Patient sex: F
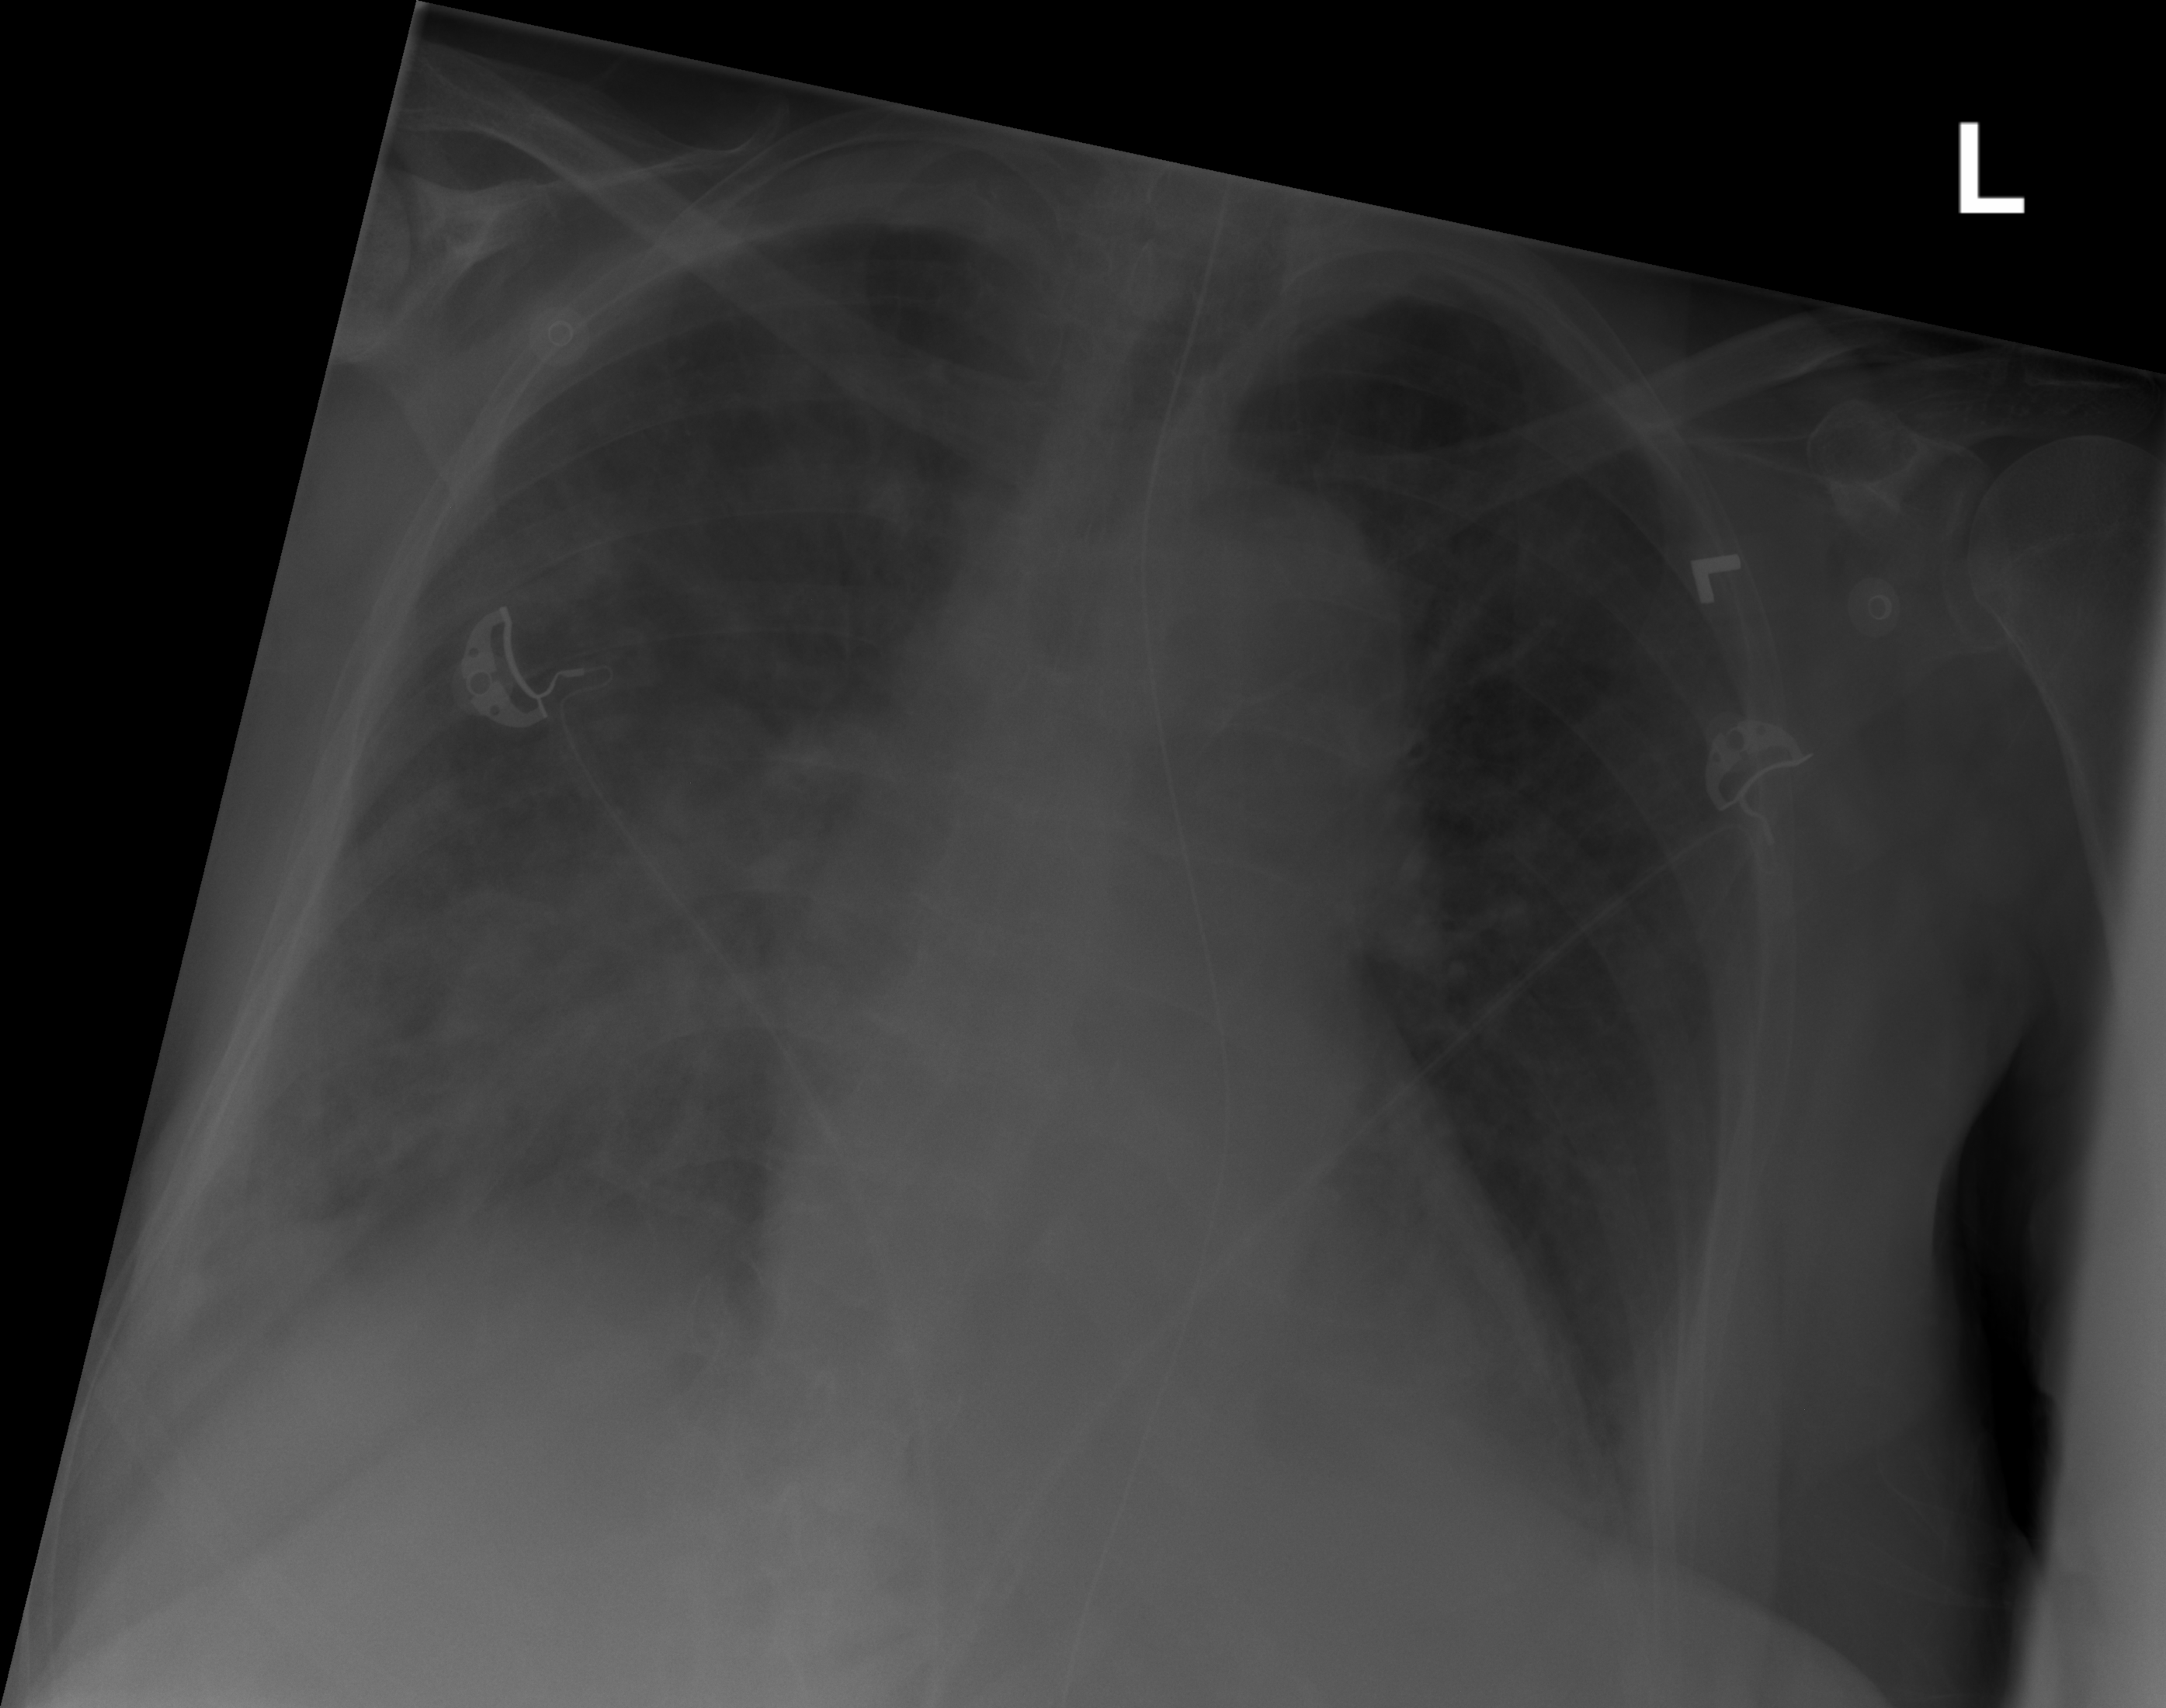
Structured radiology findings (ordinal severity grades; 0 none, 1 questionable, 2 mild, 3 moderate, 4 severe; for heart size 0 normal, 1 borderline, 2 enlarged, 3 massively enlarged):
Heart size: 2
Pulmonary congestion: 2
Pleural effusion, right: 2
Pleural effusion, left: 0
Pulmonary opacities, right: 3
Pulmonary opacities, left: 0
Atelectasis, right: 2
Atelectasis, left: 0